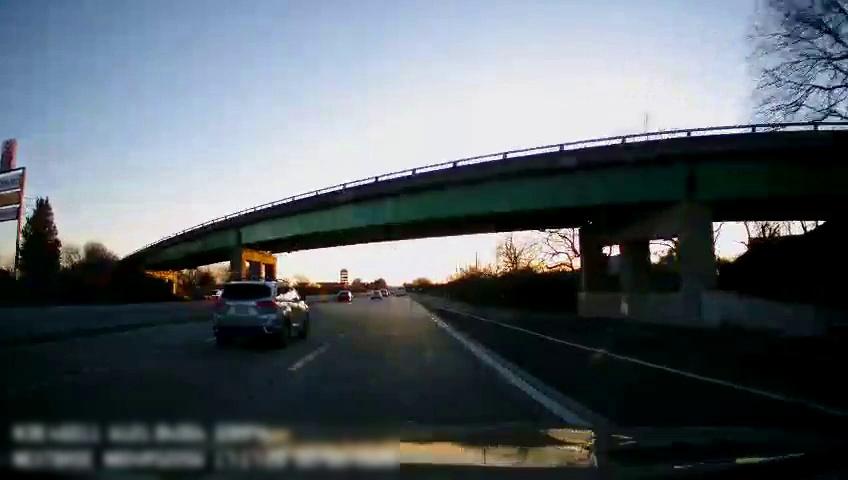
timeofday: Dusk/Dawn/Twilight
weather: Sunny
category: Drivable Space
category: Vehicles | SUV
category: Vehicles | Other LV
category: Vehicles | Car
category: Vehicles | SUV
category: Vehicles | Car
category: Lanes | Current Lane
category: Lanes | Alternate Lane
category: Lanes | Alternate Lane
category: Lanes | Alternate Lane
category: Lanes | Alternate Lane